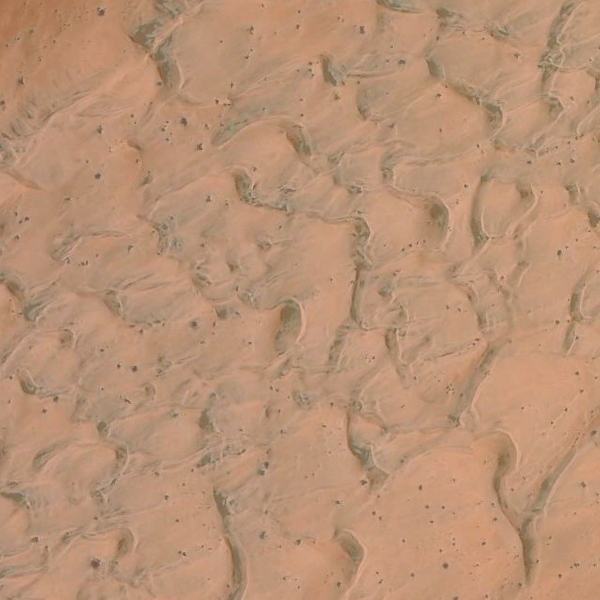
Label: Desert